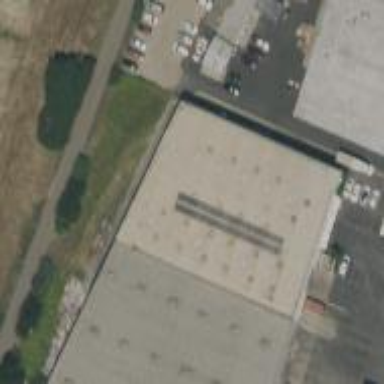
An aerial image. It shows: Warehouse.